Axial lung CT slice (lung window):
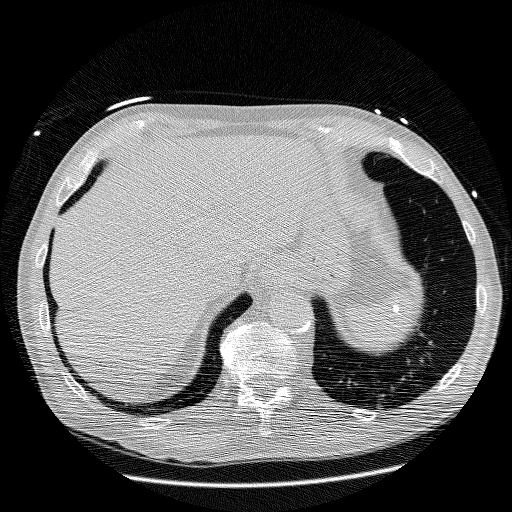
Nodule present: no